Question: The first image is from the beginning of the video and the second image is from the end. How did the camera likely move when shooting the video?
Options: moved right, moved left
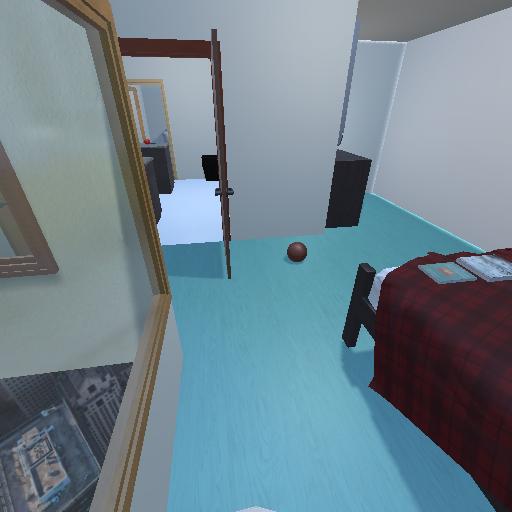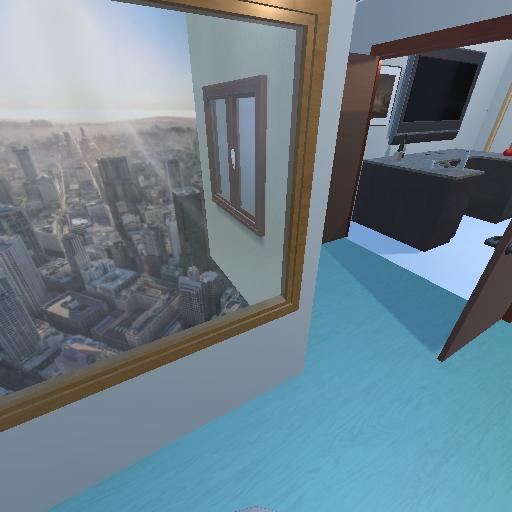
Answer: moved right